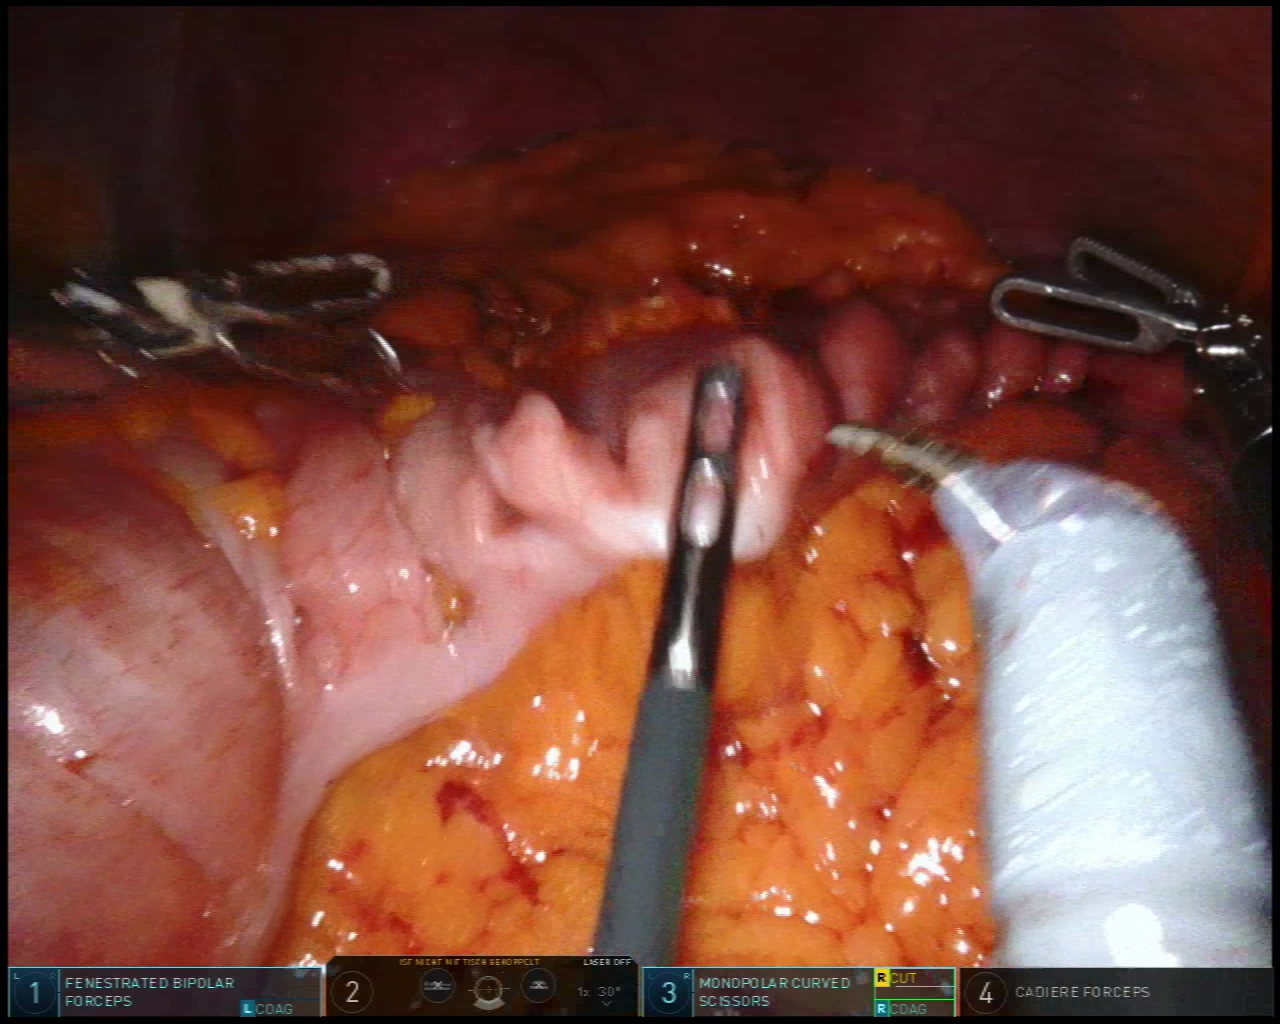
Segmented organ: colon
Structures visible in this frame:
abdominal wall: yes
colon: yes
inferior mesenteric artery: no
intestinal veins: no
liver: no
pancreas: no
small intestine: no
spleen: no
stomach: no
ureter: no
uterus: no
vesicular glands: no